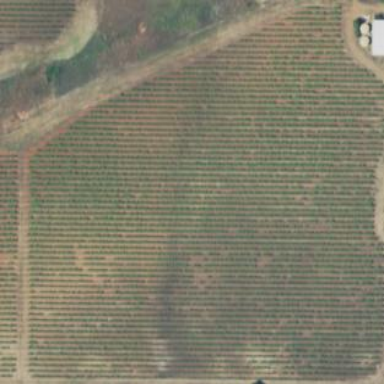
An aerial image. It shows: Vineyard where grapes are grown.